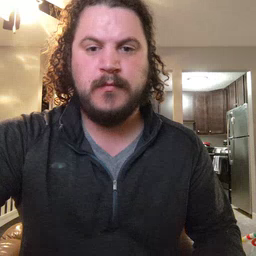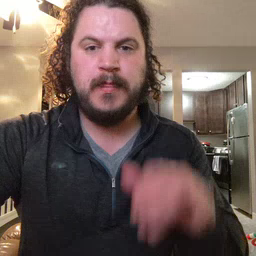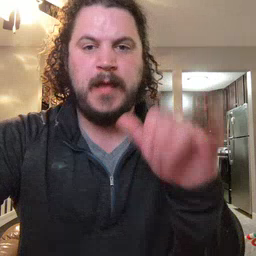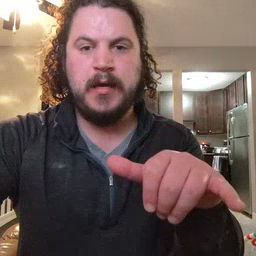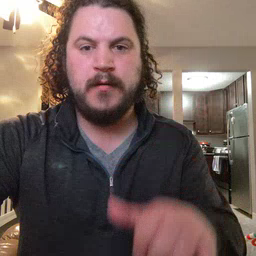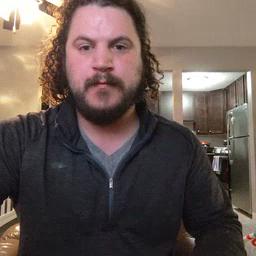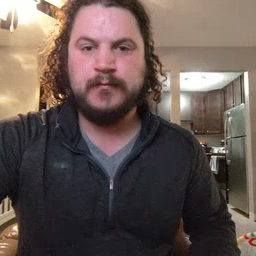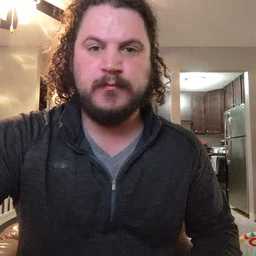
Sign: that